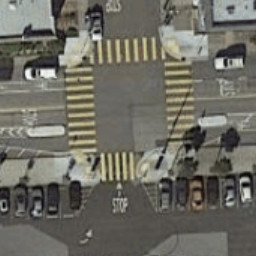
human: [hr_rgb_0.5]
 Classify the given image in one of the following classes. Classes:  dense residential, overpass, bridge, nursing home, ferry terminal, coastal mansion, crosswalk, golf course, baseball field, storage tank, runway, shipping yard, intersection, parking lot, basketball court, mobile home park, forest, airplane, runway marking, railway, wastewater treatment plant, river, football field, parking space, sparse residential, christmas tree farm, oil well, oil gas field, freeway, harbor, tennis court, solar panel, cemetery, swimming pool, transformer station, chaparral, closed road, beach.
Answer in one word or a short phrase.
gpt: crosswalk